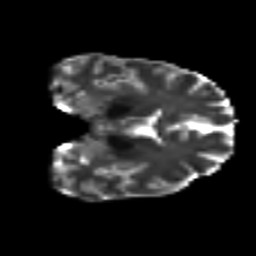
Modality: T2w
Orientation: coronal
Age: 47
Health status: ill
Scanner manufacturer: philips
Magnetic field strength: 3 T
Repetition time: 9 s
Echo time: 0.127 s